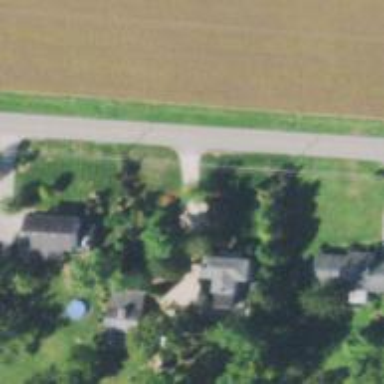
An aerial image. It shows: Driveway.